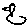
Label: bird